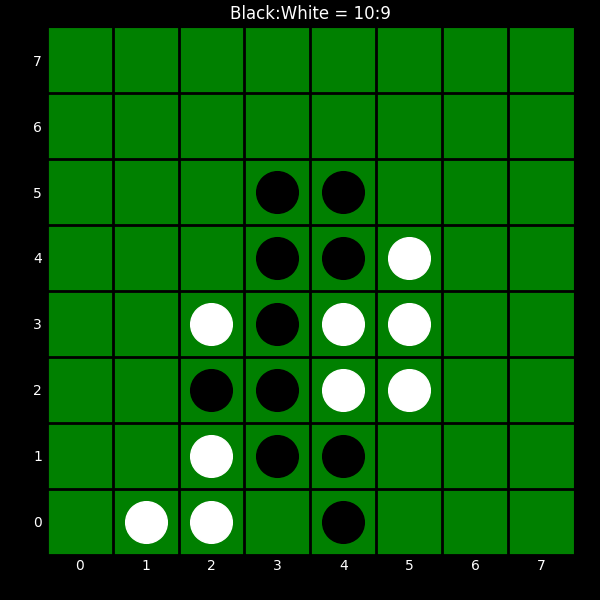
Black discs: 10
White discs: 9